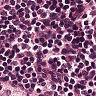
Metastatic tissue present: no